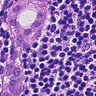
Metastatic tissue present: yes